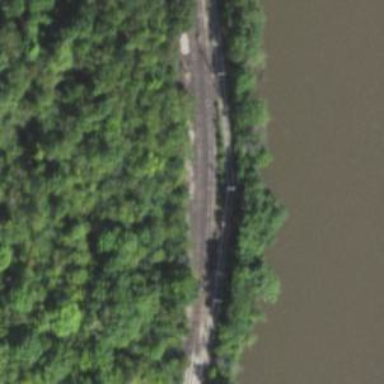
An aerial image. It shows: Preserved light rail railway with electrified contact lines.